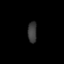
Tissue: lung
Cell type: Fibroblasts
Senescence score: 0.5879
Nuclear area (px): 191
Mean DAPI intensity: 57.55